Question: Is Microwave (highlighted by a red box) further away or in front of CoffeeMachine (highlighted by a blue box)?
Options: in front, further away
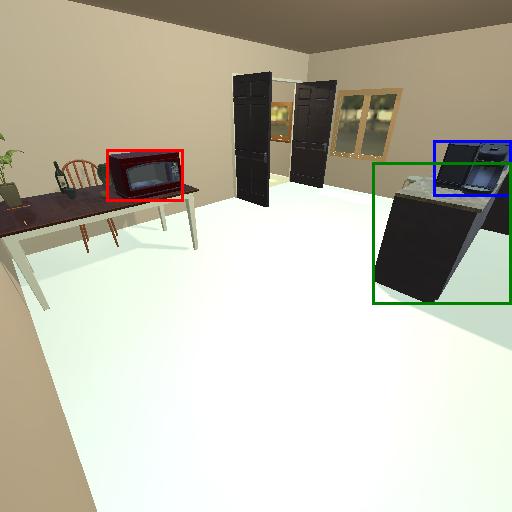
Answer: in front